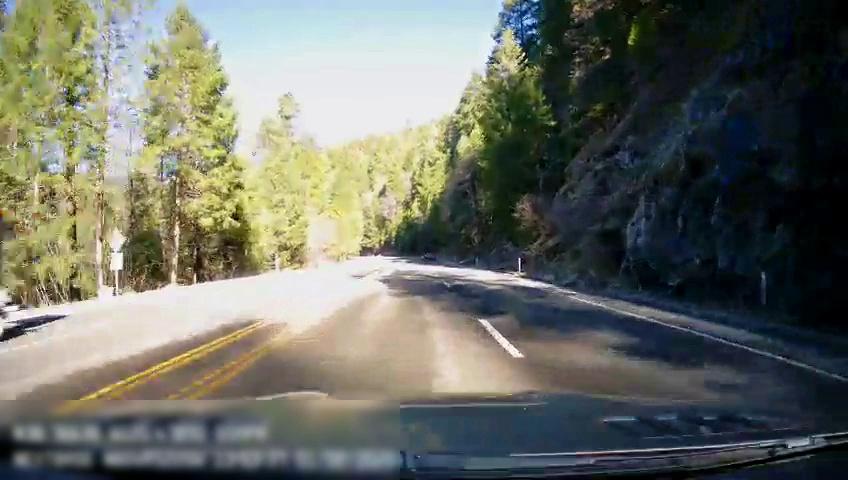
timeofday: Day
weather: Sunny
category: Drivable Space
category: Vehicles | Car
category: Lanes | Current Lane
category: Lanes | Alternate Lane
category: Lanes | Current Lane
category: Lanes | Alternate Lane
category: Lanes | Opposite Lane
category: Lanes | Opposite Lane
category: Lanes | Opposite Lane